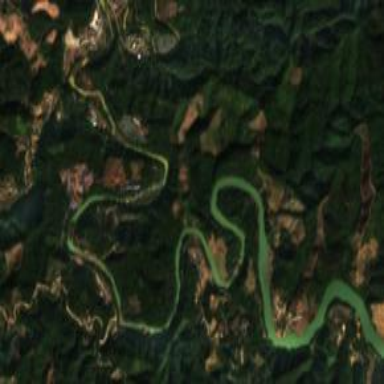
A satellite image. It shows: Beautiful river scene.